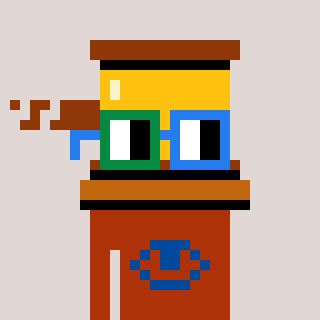
a pixel art character with square green and blue glasses, a gavel-shaped head and a hotbrown-colored body on a warm background